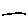
Label: line